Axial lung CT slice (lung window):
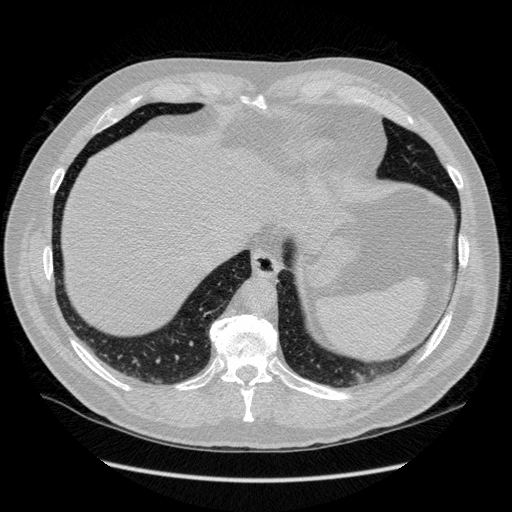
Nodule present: no